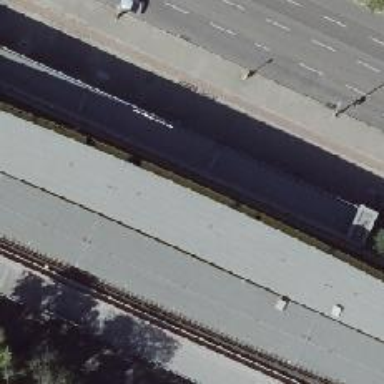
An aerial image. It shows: Subway station serving as public transport and railway station.